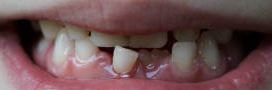
Condition: hypodontia